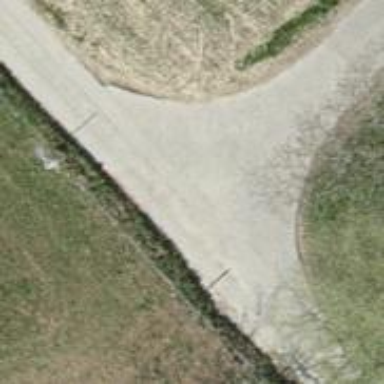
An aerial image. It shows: Track road with concrete surface and grade 1 track type.